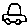
Label: car